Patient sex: F
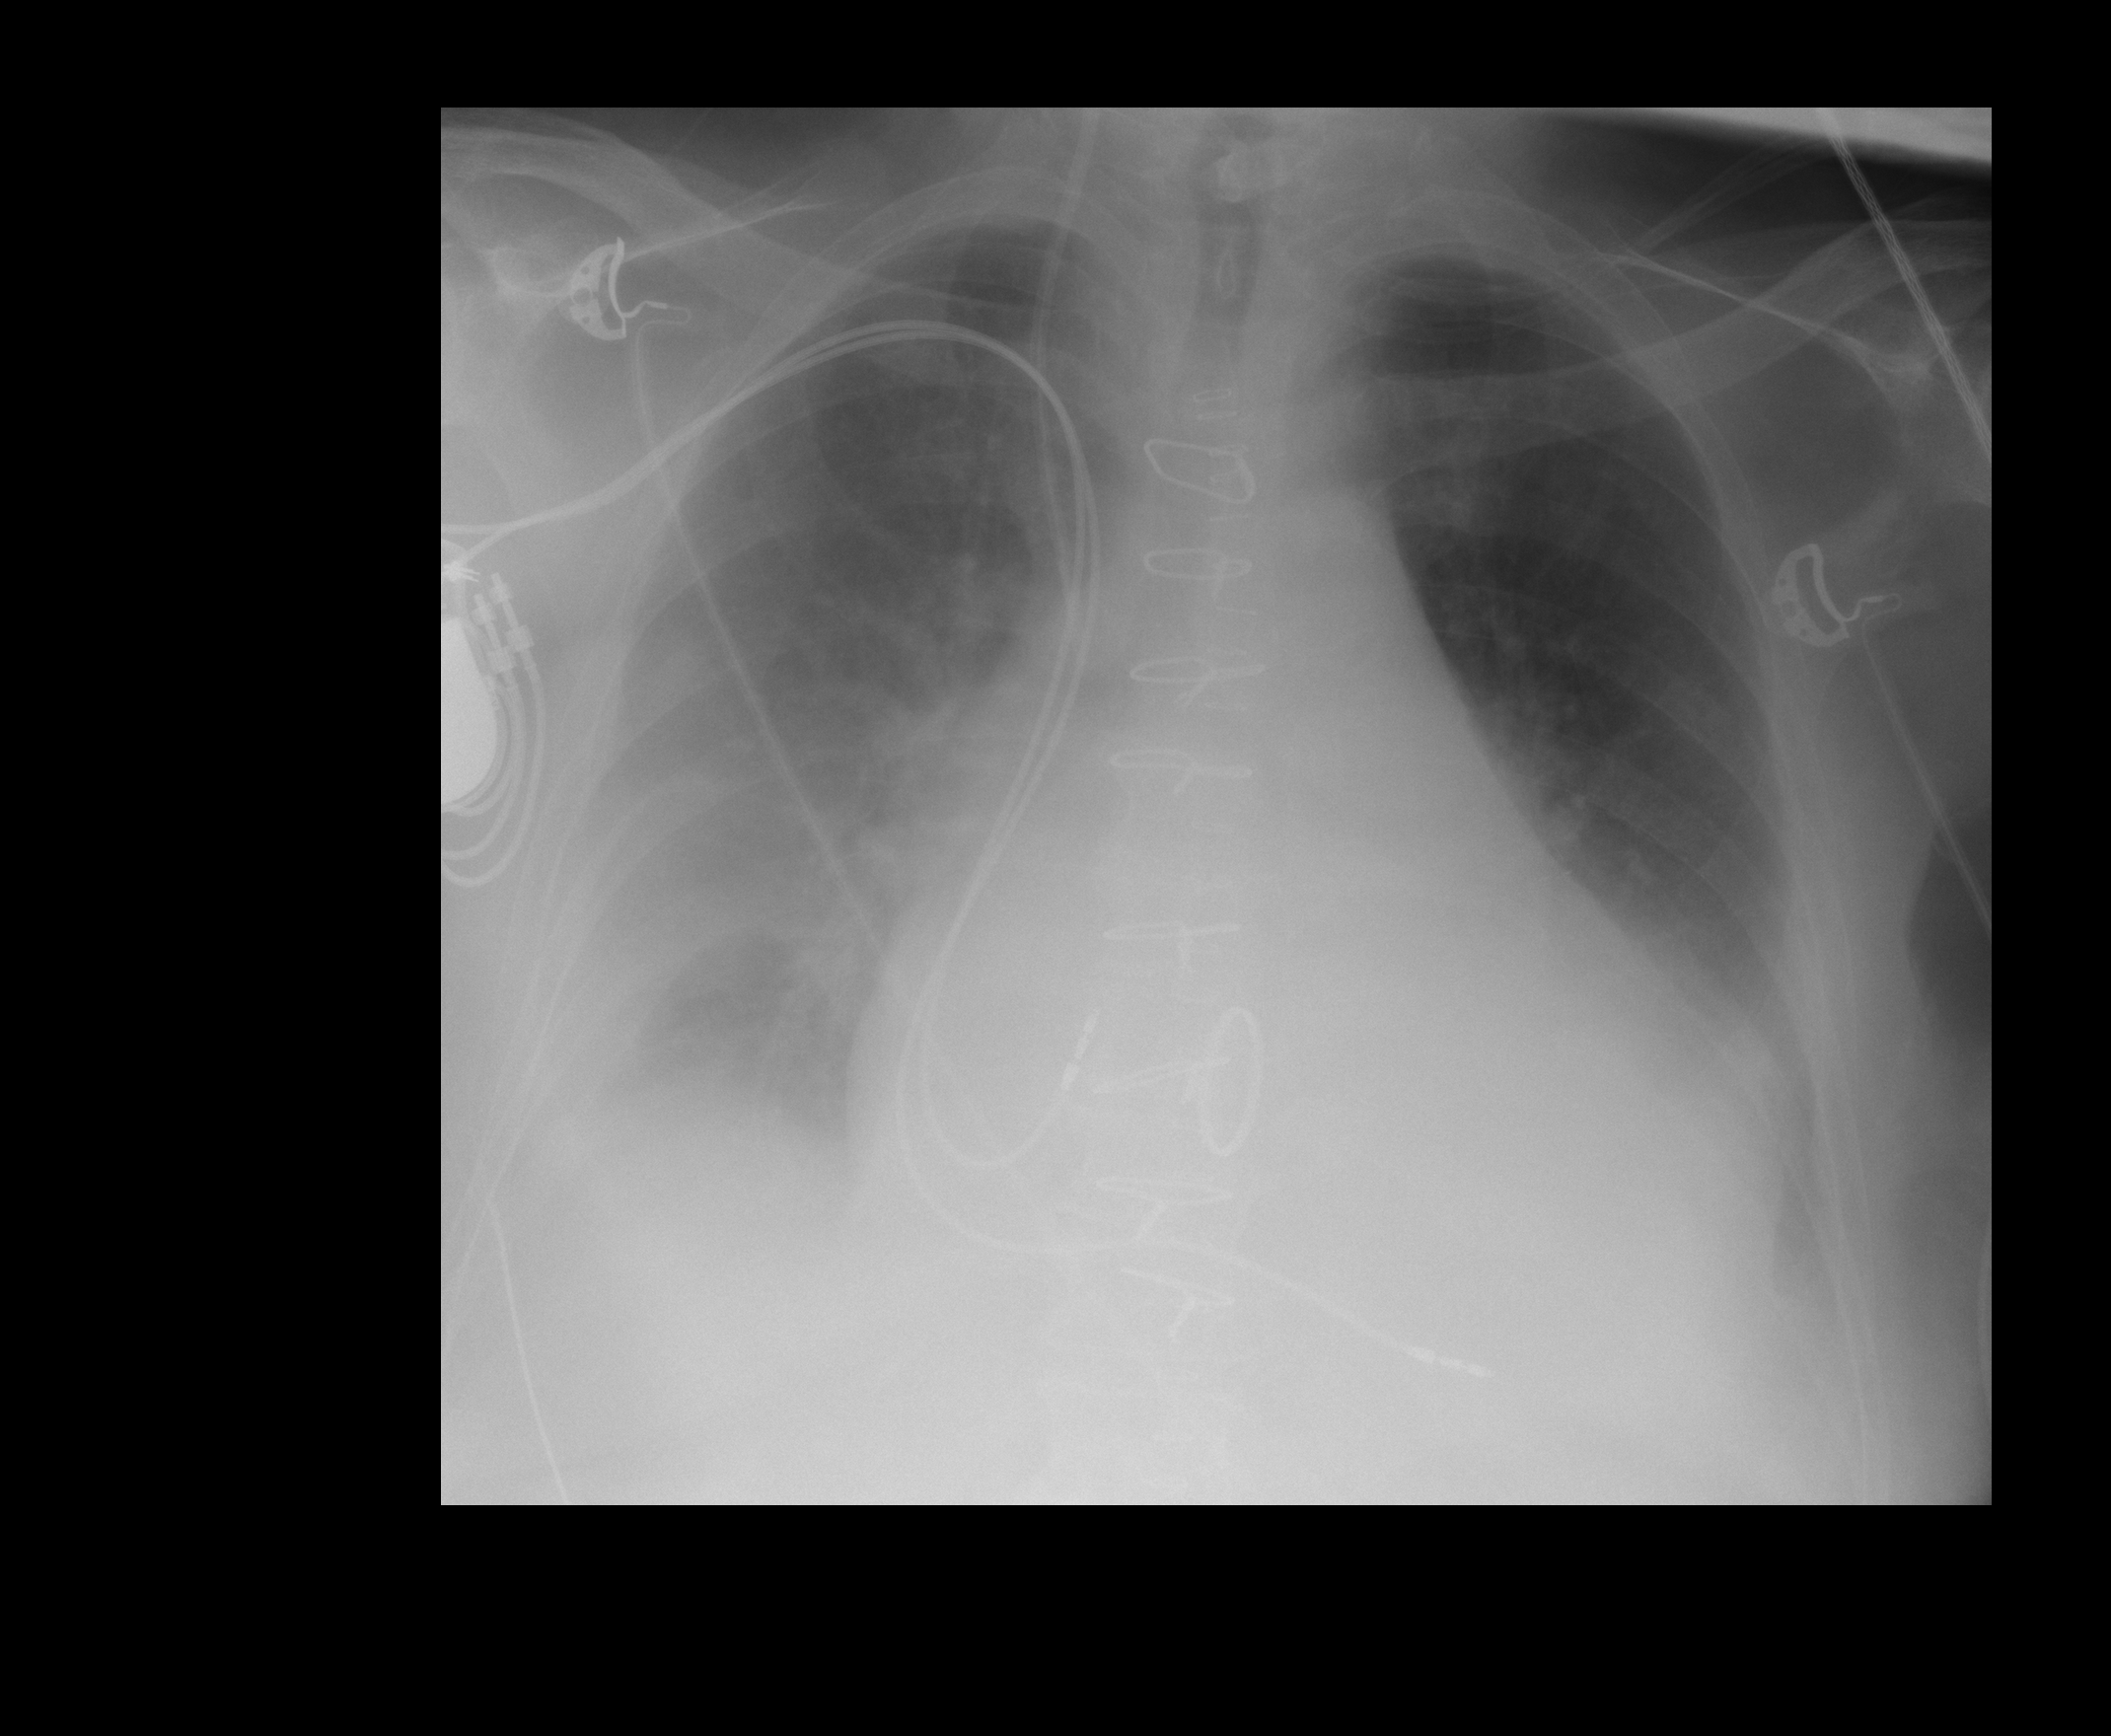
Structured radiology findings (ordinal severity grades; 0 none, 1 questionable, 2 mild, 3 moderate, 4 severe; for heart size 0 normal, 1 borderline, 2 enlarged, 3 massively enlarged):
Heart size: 3
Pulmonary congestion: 2
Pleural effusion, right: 3
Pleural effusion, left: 2
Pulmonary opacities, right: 1
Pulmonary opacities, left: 0
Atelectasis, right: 2
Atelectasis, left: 2